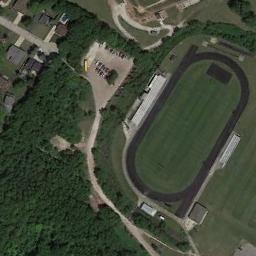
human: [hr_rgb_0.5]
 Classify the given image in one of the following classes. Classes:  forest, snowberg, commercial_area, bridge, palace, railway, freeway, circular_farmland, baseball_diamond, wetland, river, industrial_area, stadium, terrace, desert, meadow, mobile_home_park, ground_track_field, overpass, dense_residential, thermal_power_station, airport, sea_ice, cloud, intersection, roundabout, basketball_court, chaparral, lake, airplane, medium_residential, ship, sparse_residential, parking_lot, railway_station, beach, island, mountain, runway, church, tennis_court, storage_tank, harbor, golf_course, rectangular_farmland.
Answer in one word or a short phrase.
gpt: ground_track_field